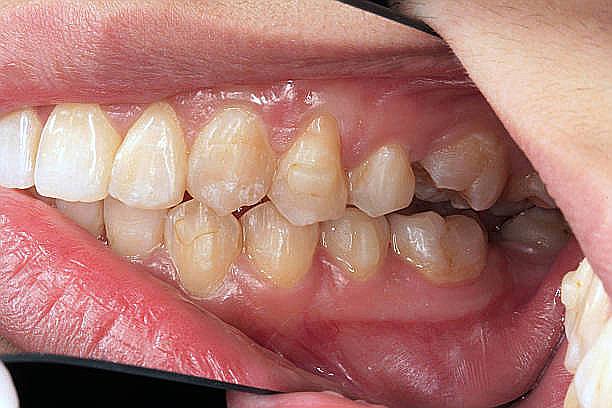
Condition: Calculus